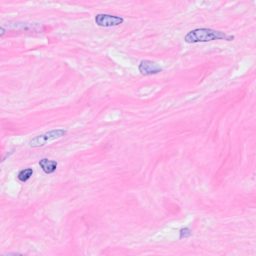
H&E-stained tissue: Breast